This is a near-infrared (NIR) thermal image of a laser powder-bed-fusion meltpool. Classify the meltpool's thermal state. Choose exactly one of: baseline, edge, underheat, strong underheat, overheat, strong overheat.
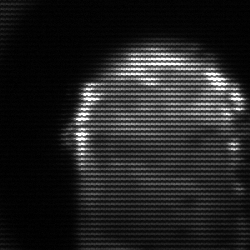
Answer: baseline